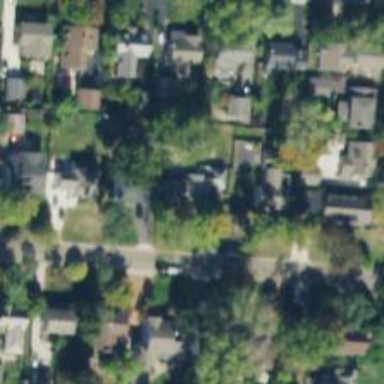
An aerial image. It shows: Residential driveway.